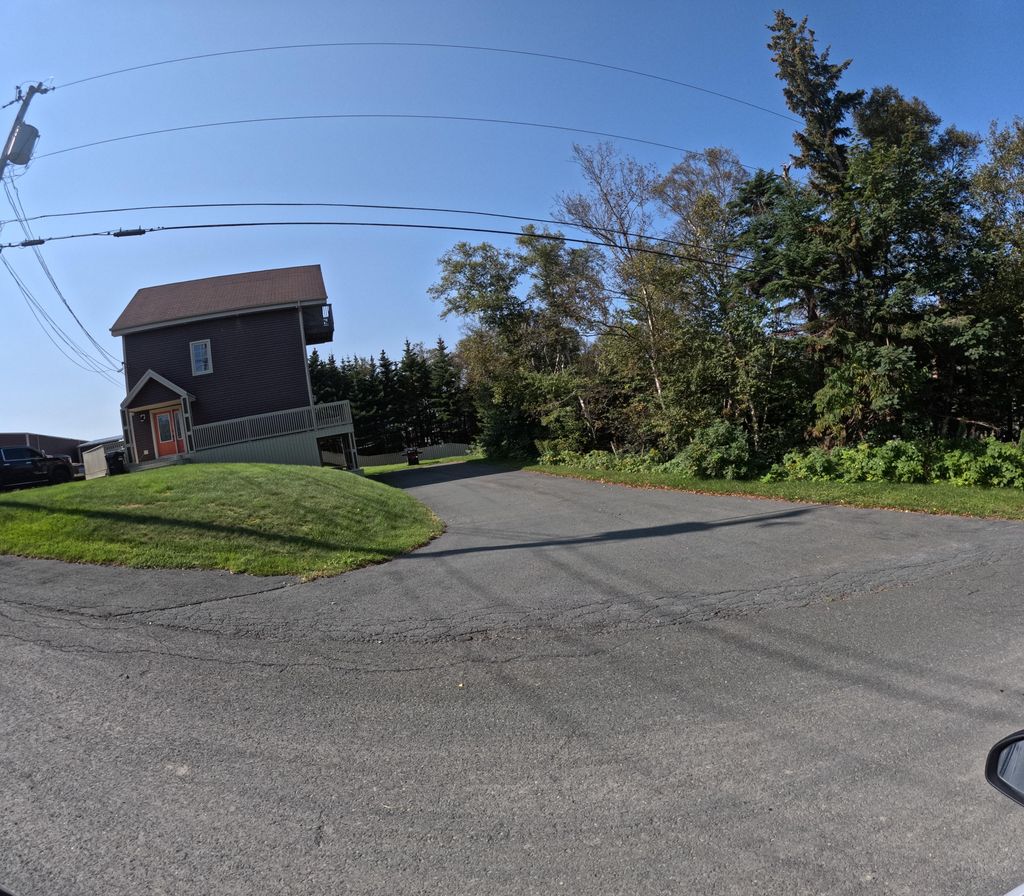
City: st_johns